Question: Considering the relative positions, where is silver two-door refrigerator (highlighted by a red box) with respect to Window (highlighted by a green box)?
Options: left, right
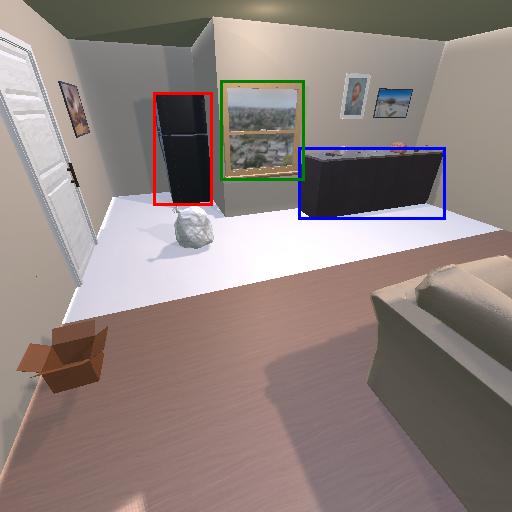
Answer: left